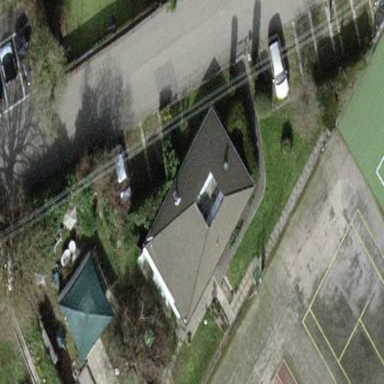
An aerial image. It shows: Shed building.